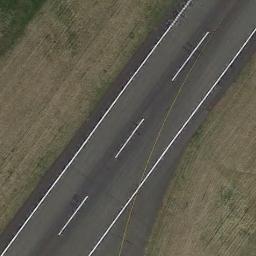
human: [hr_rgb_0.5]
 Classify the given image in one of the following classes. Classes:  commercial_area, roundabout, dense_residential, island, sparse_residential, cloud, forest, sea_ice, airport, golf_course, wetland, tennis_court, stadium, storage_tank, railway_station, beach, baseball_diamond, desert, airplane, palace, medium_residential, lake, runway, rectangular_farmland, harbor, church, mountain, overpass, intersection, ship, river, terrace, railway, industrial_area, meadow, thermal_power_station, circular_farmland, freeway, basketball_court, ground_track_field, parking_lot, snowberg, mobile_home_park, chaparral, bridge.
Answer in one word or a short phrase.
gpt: runway